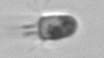
Label: Balanion